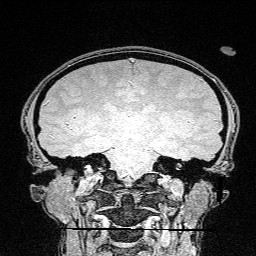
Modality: FLASH
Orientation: sagittal
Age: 23
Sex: female